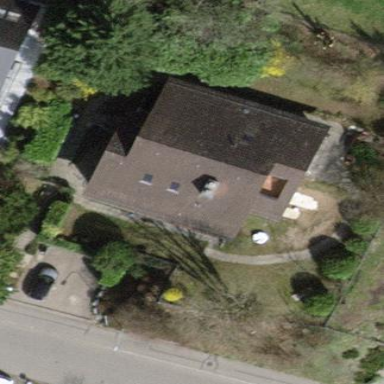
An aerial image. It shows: Detached building.